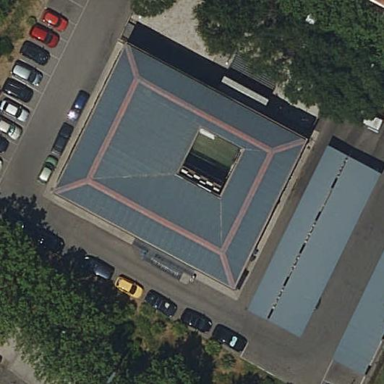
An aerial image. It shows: Police building.